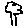
Label: tree